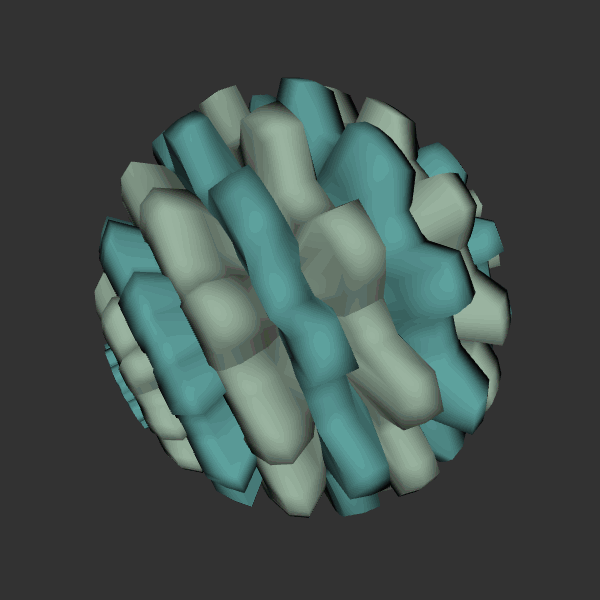
Background: dark